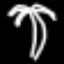
Label: palm tree